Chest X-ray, AP view. Patient: 70 years old, sex M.
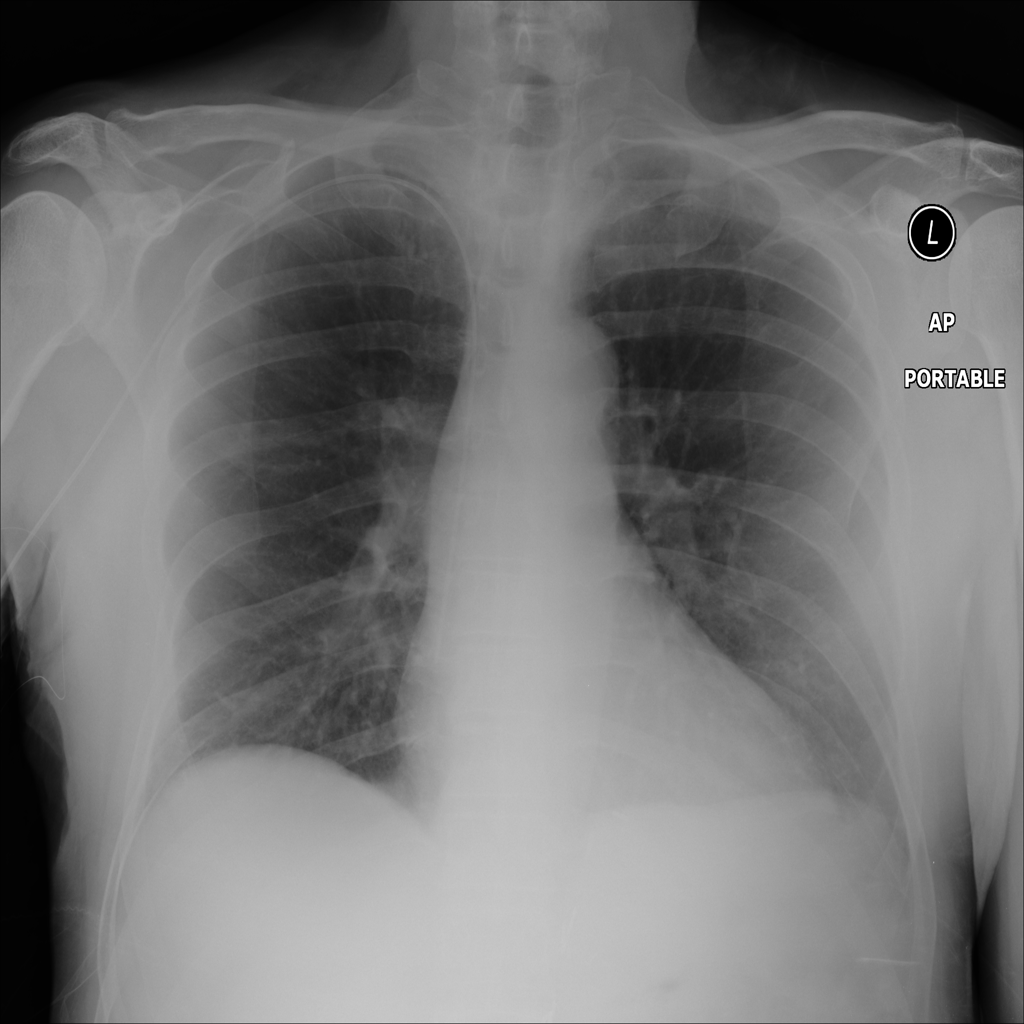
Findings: No Finding